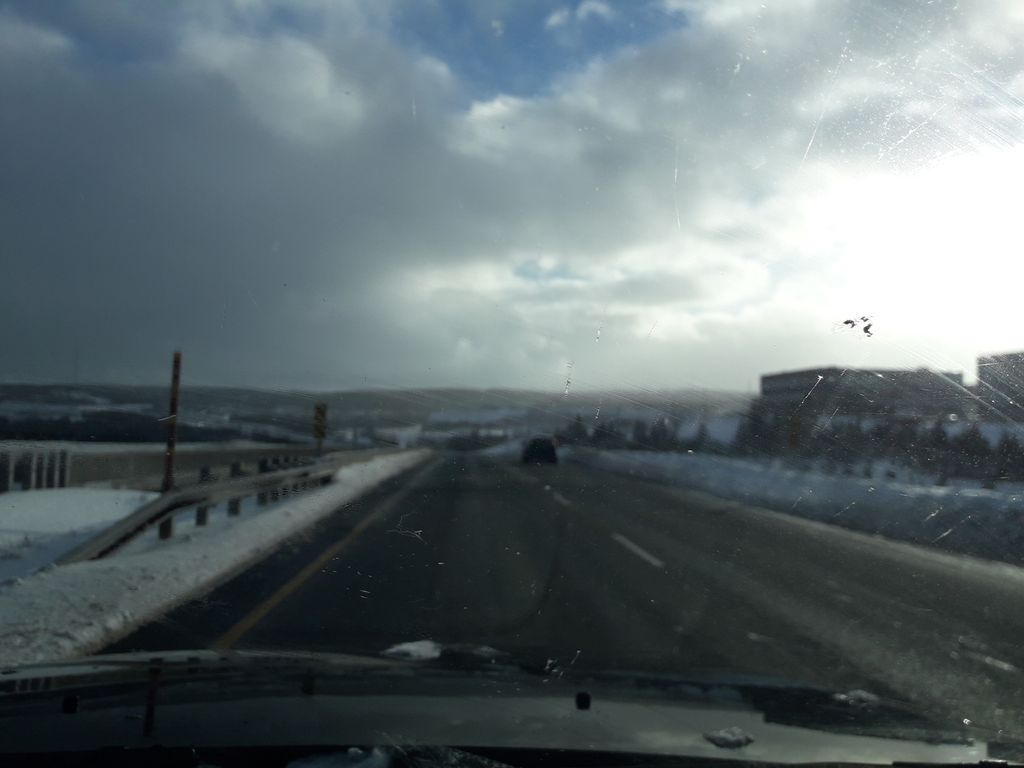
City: st_johns